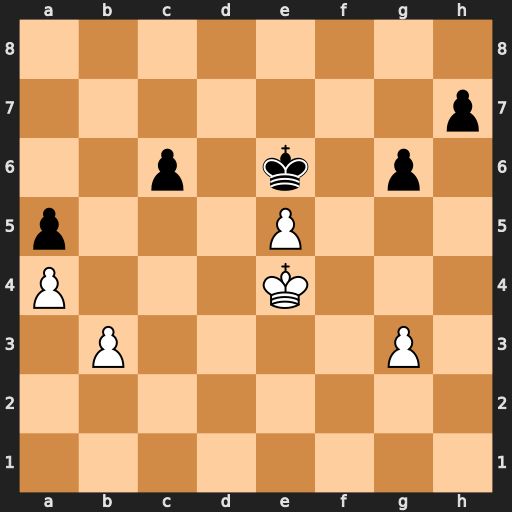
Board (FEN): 8/7p/2p1k1p1/p3P3/P3K3/1P4P1/8/8
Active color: w
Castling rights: -
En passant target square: -
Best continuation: b4 axb4 a5 b3 Kd3